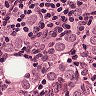
Metastatic tissue present: yes